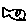
Label: fish